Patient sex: F
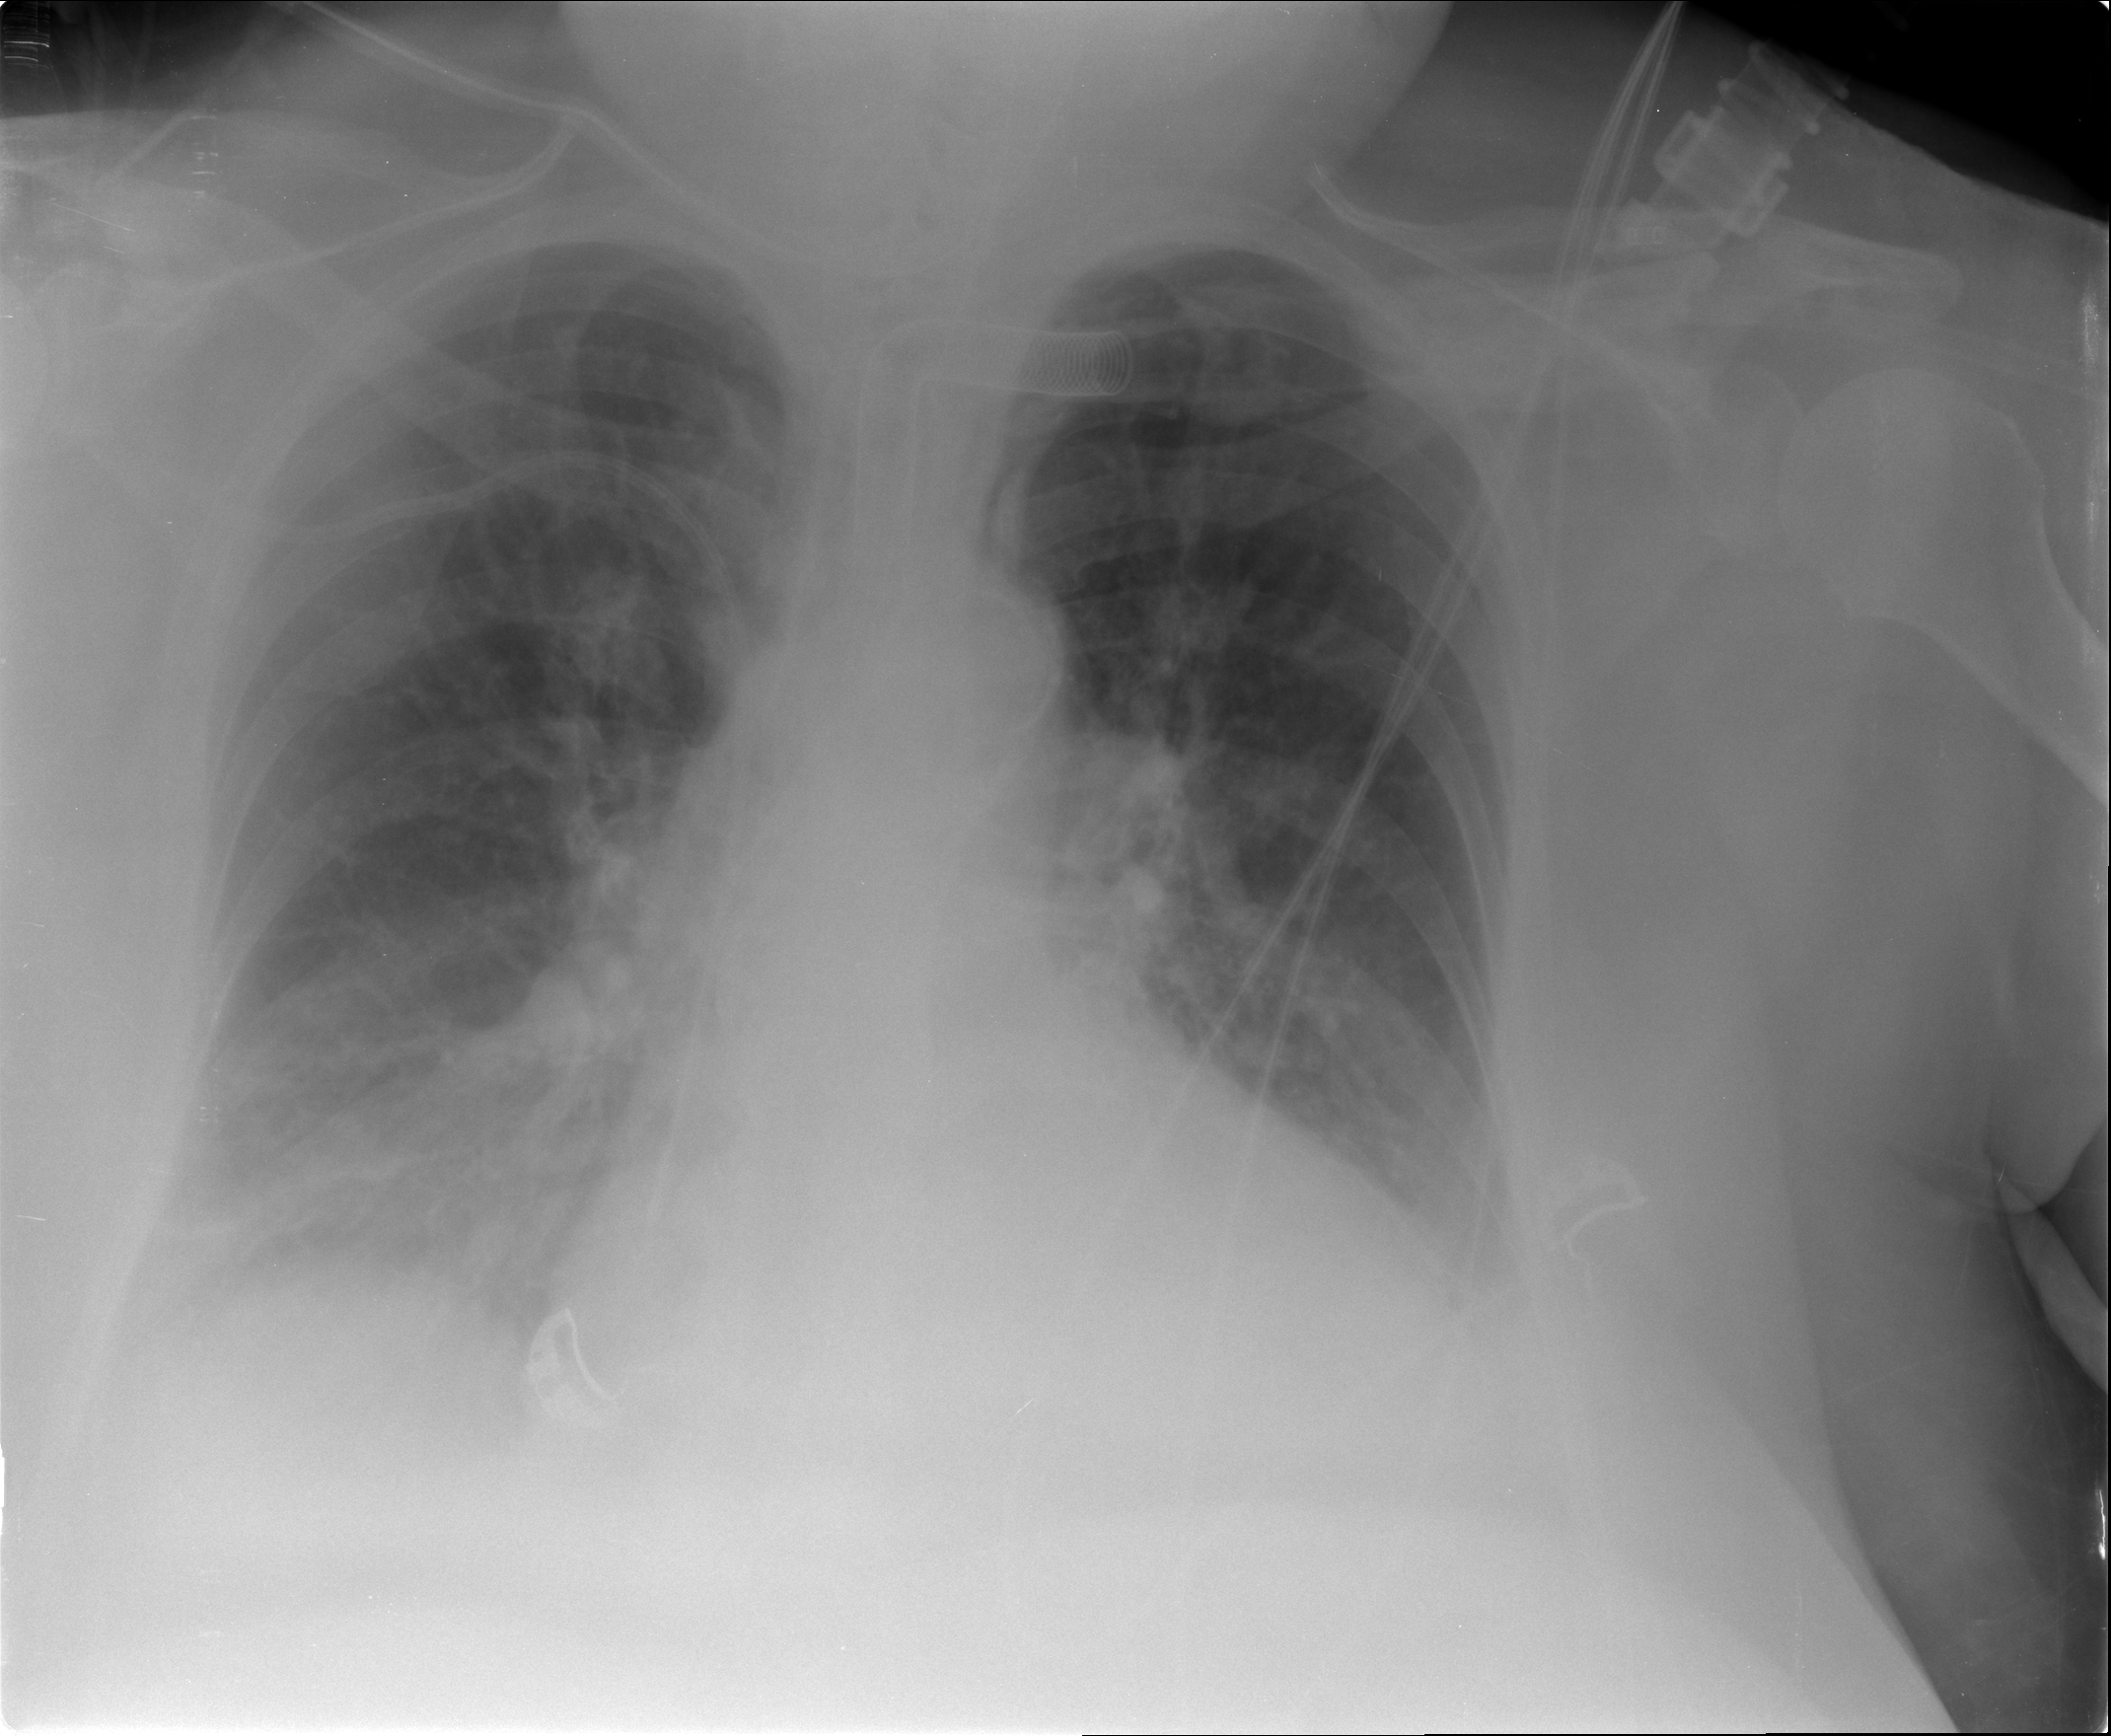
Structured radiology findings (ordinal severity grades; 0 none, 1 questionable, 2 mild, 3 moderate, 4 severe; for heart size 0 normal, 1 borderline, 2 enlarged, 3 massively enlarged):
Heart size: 0
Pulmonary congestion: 3
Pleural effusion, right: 2
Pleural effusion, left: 2
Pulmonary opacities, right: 0
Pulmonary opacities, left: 0
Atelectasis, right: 2
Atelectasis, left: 2